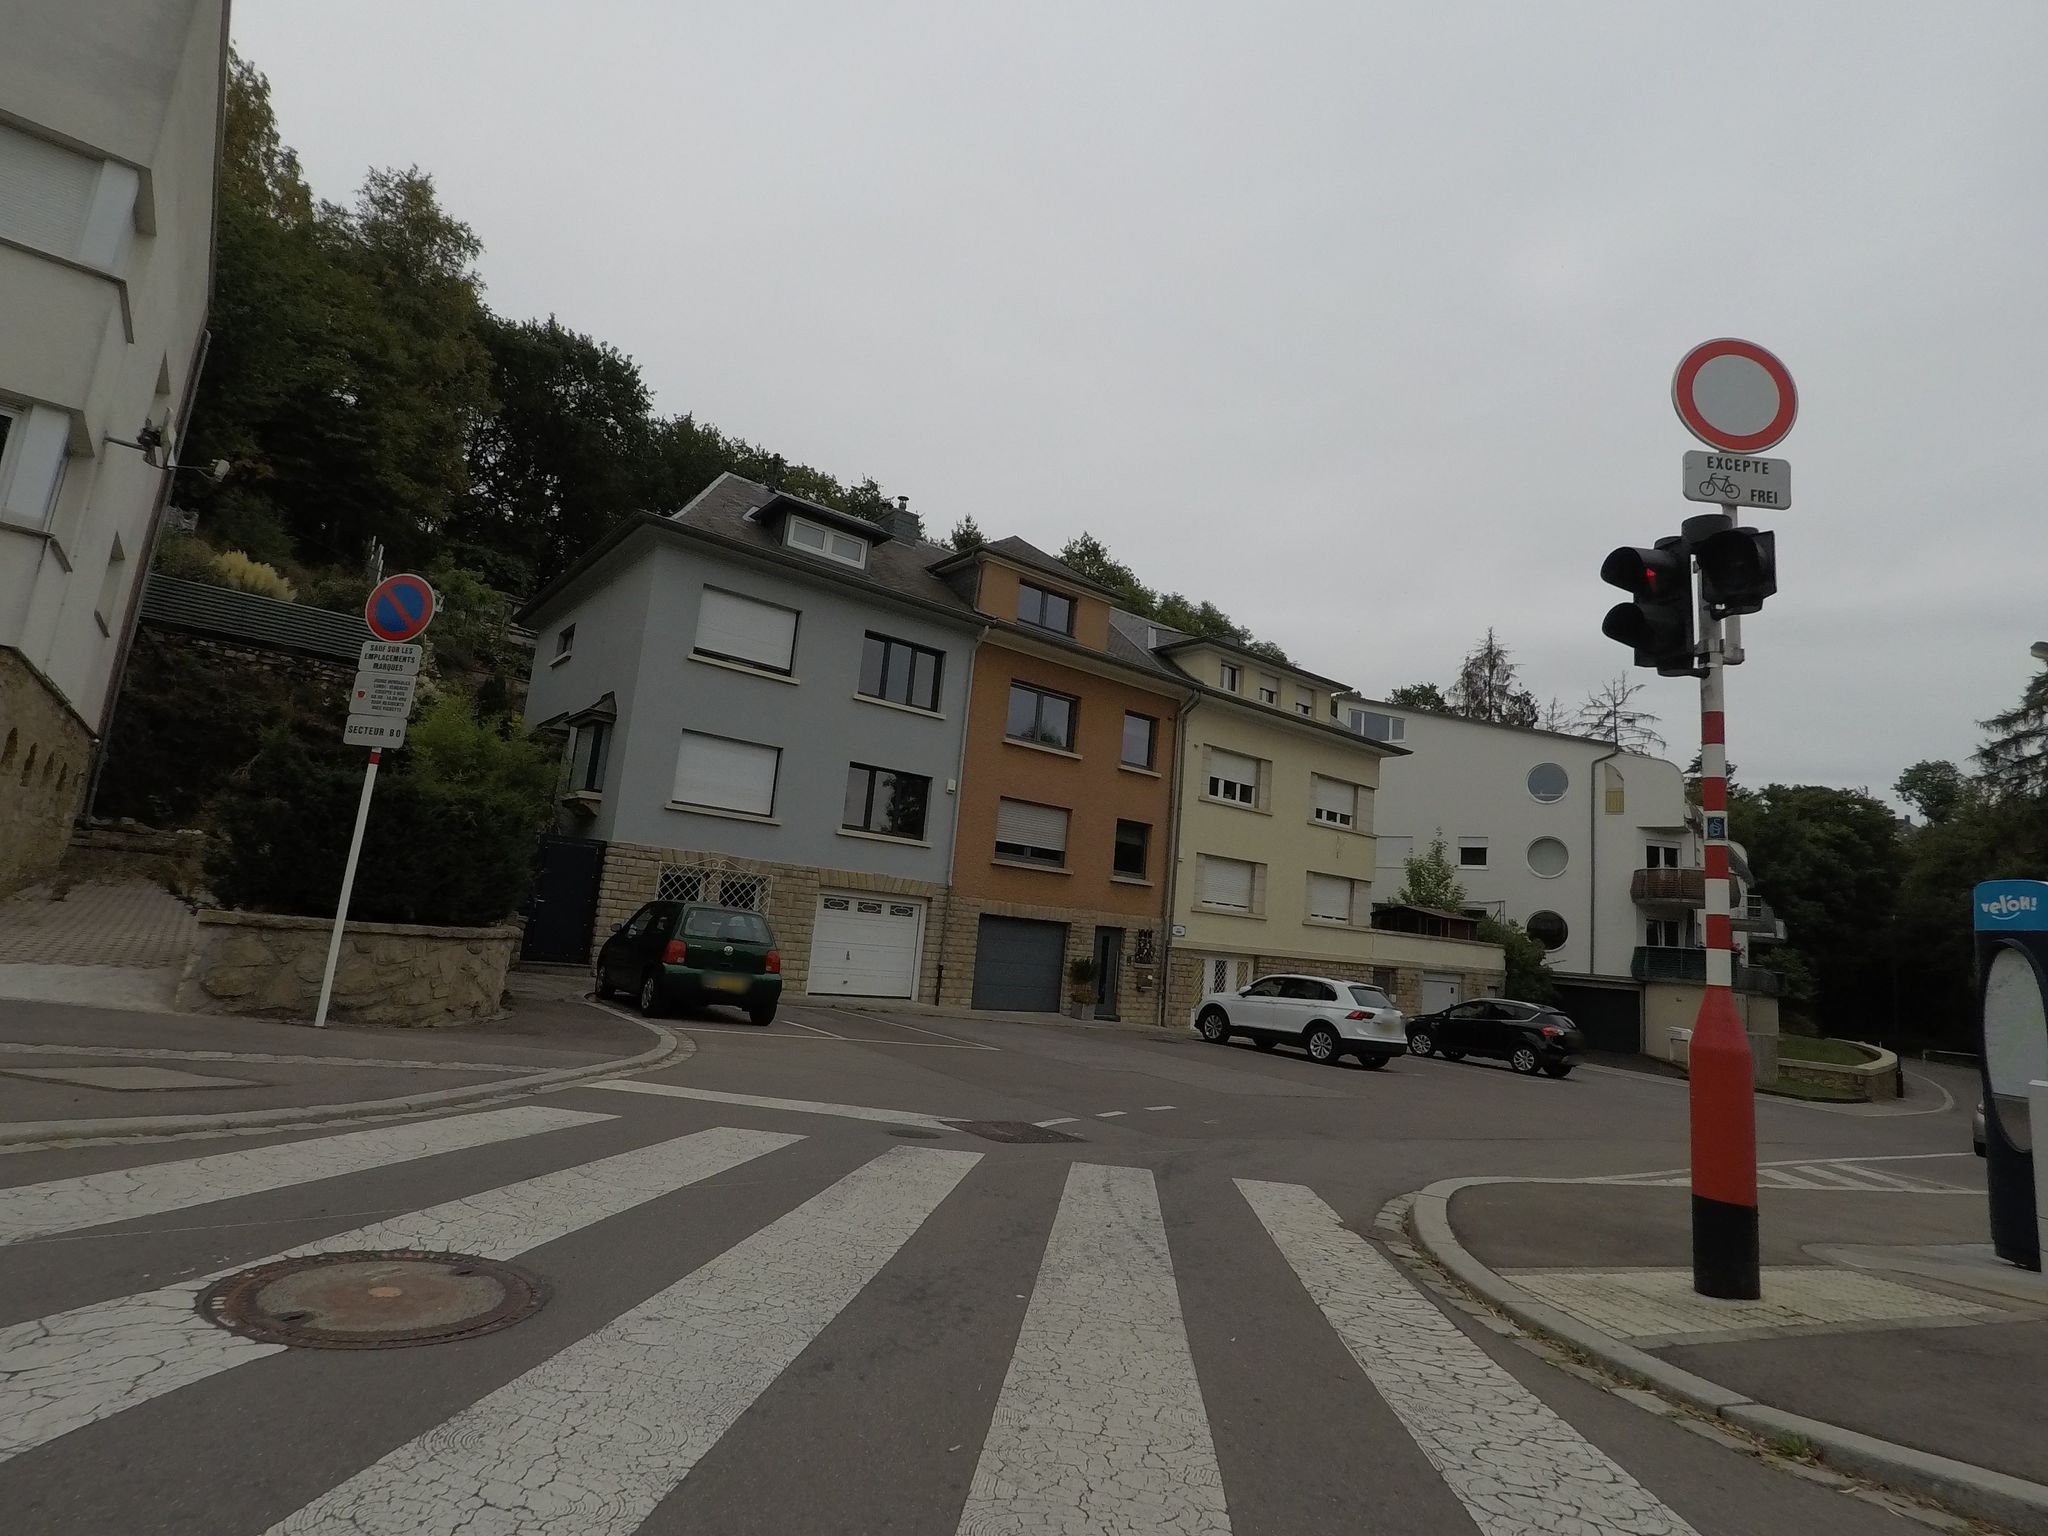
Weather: cloudy
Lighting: day
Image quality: good
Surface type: walking surface
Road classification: cycleway, residential
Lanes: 2
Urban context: urban centre
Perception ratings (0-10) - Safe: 6.25, Lively: 7.38, Beautiful: 7.17, Boring: 3.47, Depressing: 5.75, Wealthy: 2.18